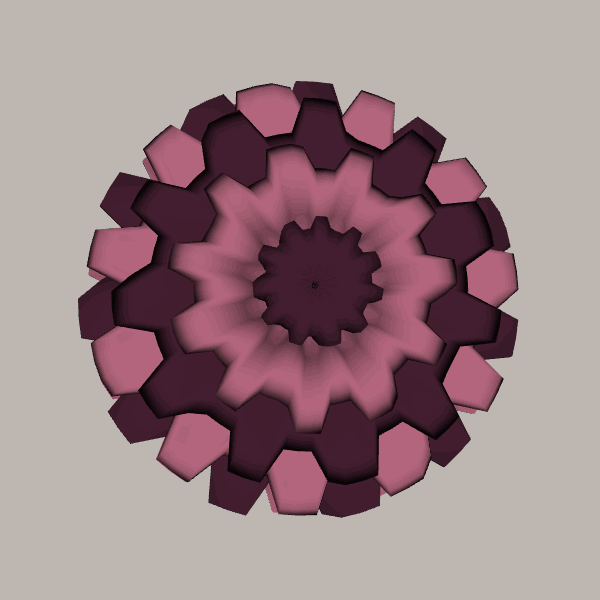
Background: light